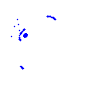
Particle: electron